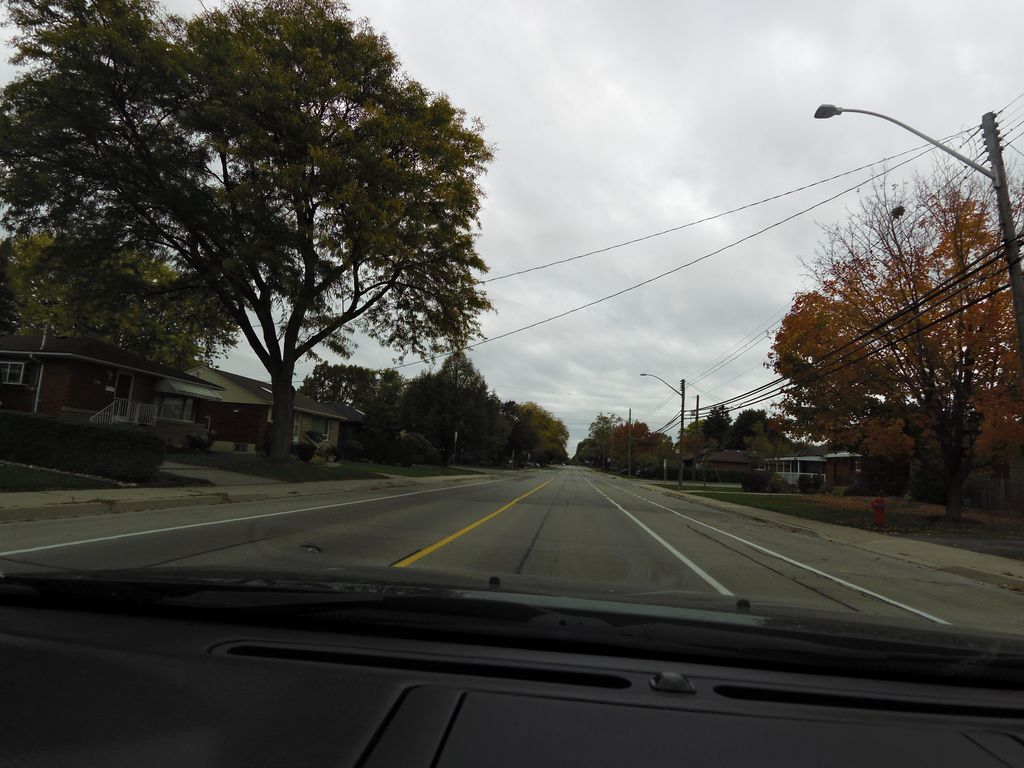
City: hamilton